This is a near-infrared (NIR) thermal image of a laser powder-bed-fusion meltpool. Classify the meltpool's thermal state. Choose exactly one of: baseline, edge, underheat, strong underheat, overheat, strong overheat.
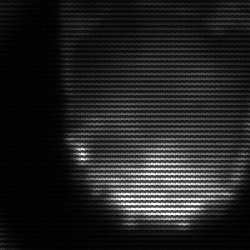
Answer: edge